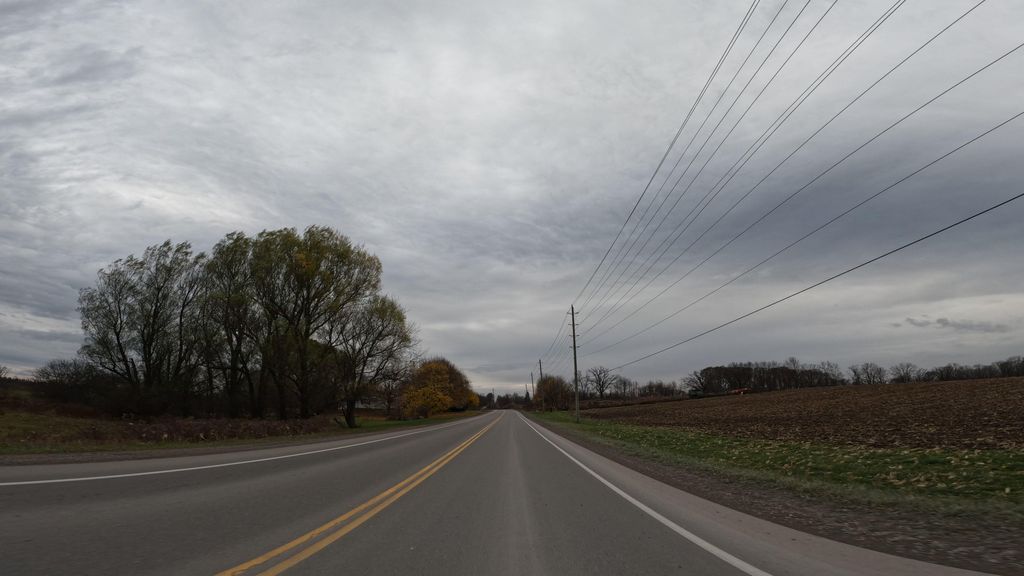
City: hamilton